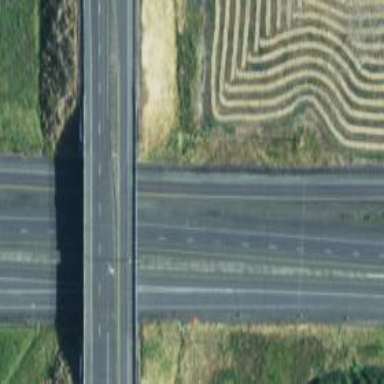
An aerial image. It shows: Asphalt trunk link road.